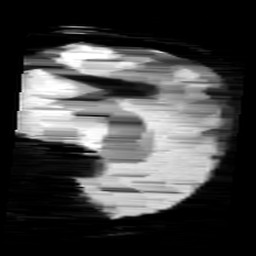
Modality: minIP
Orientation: sagittal
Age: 13
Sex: male
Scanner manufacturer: siemens
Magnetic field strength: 3 T
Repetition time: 0.027 s
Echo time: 0.02 s